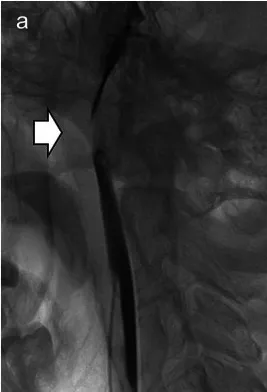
(A) Lateral view of the left jugular venogram showing marked narrowing of the jugular vein (arrow) between the (unseen) C1 transverse process and the (unseen) styloid. Intravascular contrast is dark, outlining the jugular vein above and below.
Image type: radiology (x_ray)